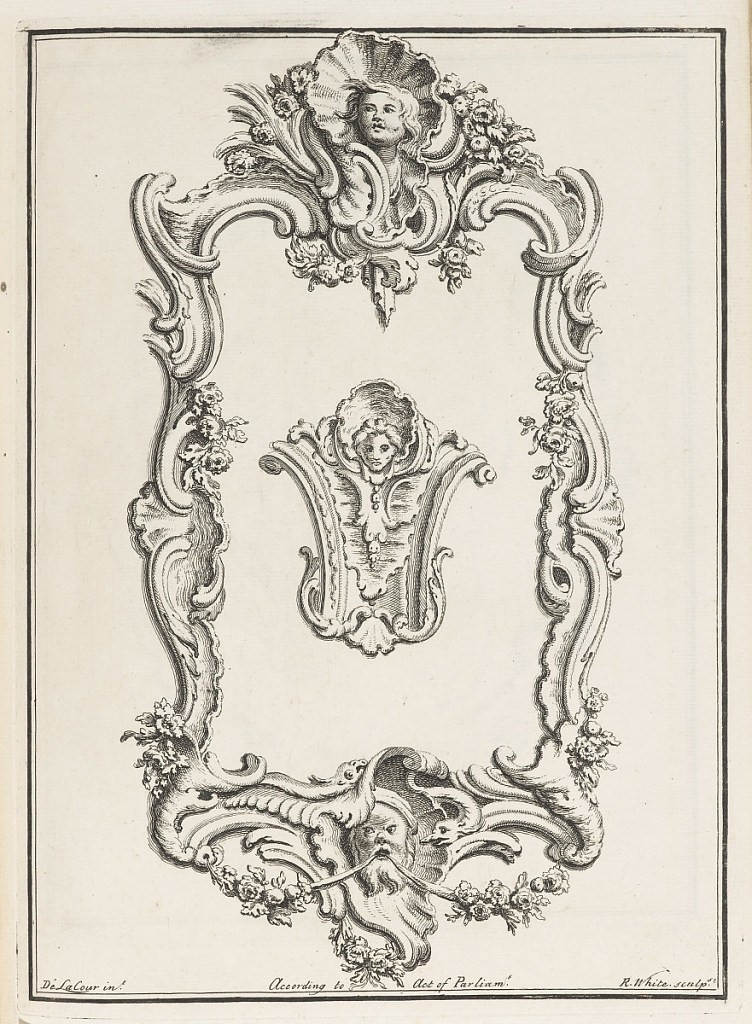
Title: Frontispiece for Book 4, in Eight books of Ornament
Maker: William Delacour, French, 1741 – 1767
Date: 1741–47
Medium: Engravings on white laid paper, bound in half-calf and marbled boards
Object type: Bound volume
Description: First book (dedicated to Lord Middlesex): title page and six plates, dated 1741, of rocaille cartouches; second book (dedicated to the Earl of Holderness): title page and five rocaille motifs, dated 1742; third book (dedicated to the Duke of Rutland): title page and six plates of cartouches, dated 1743; fifth book; title page and fourteen plates (one bound upside down) of furniture, dated 1743; sixth and seventh books: title pages (half-size) and fourteen plates of cartouches, undated; eighth book: title page and six plates of jewelery, dated 1747.